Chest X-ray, AP view. Patient: 74 years old, sex F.
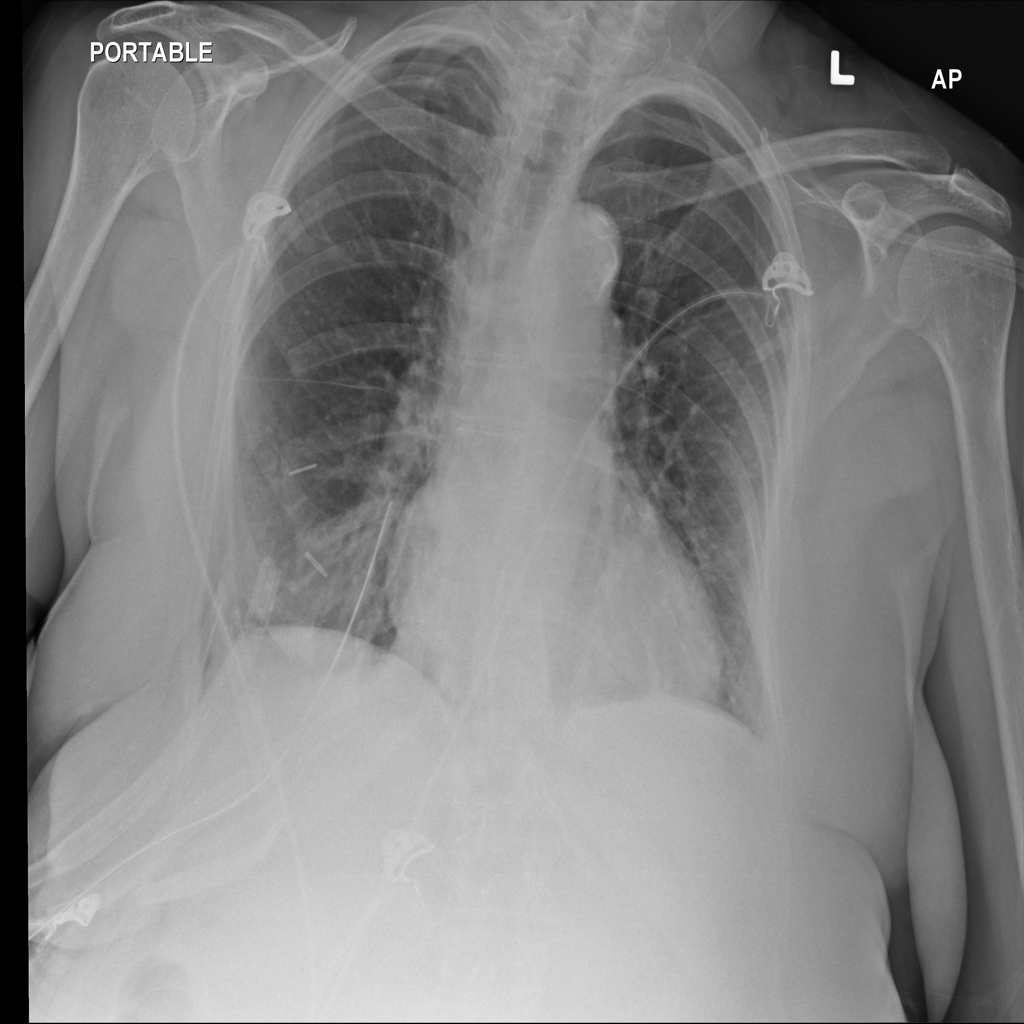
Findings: Mass, Pneumothorax